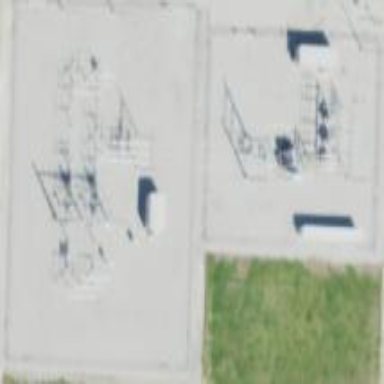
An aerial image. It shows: Power substation.